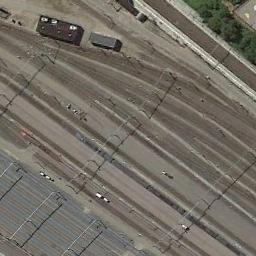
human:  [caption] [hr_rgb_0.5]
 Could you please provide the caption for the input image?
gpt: There are three parallel railway lines here .

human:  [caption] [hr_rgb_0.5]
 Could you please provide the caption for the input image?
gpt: Several buildings are beside the railway .

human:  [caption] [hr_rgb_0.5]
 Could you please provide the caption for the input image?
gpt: These railways have some makeshift houses on one side of the railways .

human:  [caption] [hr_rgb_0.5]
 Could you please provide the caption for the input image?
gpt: The railway is on the bare land .

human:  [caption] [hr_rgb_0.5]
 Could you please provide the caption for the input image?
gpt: There are some green trees and two buildings beside the railway .